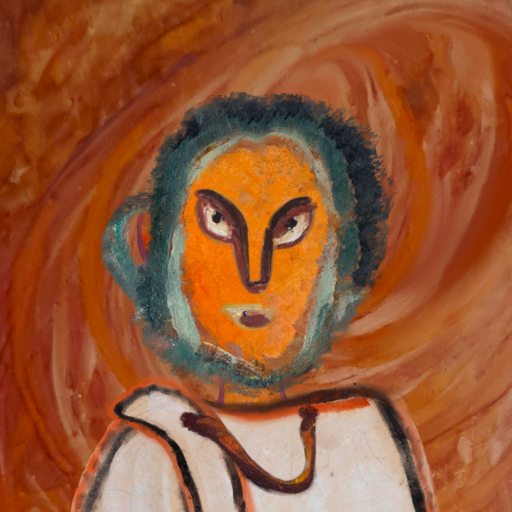
Background: Pious_Lady, Head And Neck Front: Hypocrite, Face Front: After_Raid, Bust: Roy_Bahadur, Hair Front: Boggyland, Head Accessory: Blank, Second Necklace: Comrade, Necklace: Blank, Baby: Blank